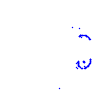
Particle: kaon